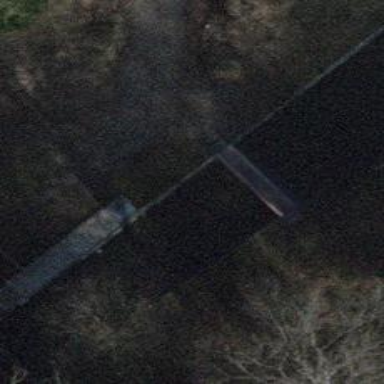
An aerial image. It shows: Path leading to bridge.